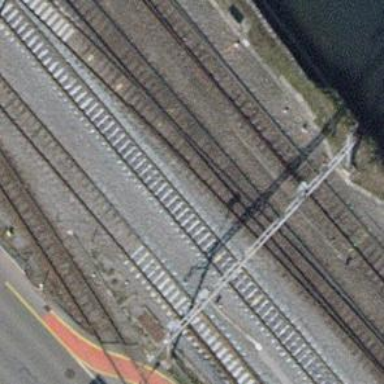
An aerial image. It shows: Single-track railway siding with electrified contact lines.